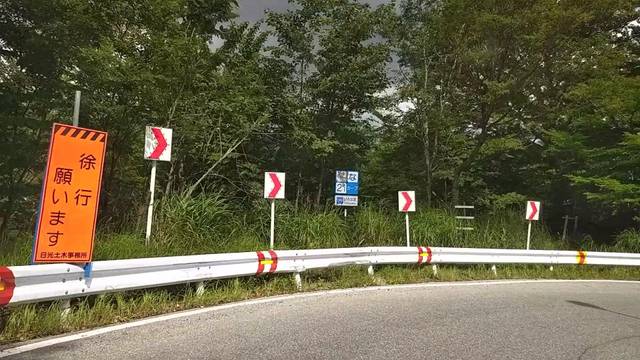
Region: Japan
Coordinates: 36.746, 139.509